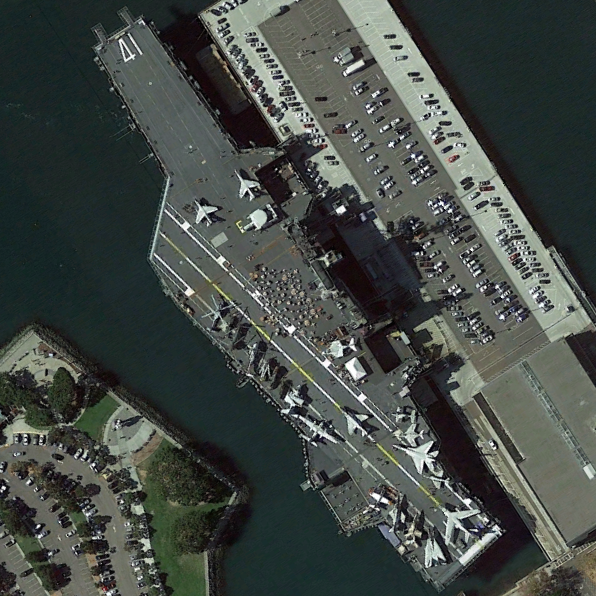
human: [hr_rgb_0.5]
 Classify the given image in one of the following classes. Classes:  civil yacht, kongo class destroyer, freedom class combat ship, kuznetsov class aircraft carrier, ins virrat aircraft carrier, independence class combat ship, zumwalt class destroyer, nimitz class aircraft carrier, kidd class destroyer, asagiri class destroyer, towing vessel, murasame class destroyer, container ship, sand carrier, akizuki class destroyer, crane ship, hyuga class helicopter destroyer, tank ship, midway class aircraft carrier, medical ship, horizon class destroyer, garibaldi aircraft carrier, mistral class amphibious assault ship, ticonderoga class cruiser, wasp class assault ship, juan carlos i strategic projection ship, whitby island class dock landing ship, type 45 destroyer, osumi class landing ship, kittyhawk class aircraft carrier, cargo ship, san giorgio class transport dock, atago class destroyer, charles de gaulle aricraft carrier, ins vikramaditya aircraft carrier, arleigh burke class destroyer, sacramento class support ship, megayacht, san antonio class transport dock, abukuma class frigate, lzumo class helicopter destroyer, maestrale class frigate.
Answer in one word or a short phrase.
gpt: Midway class aircraft carrier